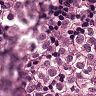
Metastatic tissue present: yes